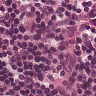
Metastatic tissue present: no